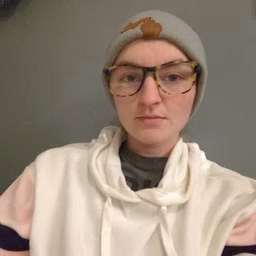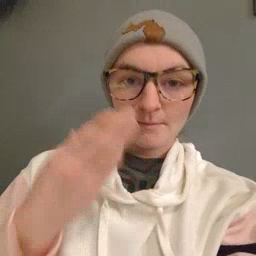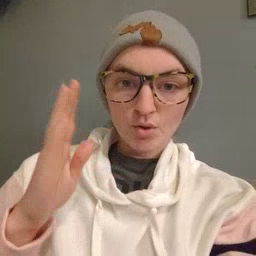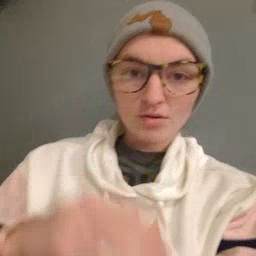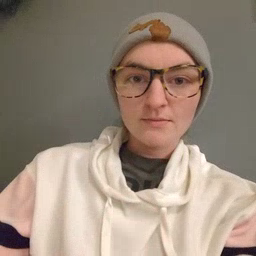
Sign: blue